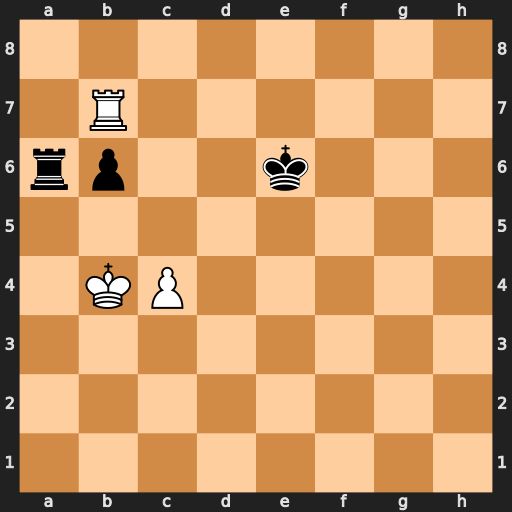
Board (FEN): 8/1R6/rp2k3/8/1KP5/8/8/8
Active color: w
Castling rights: -
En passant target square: -
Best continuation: Kb5 Ra1 Kxb6